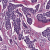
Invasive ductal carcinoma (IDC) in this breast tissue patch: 1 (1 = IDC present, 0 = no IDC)